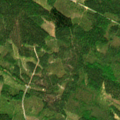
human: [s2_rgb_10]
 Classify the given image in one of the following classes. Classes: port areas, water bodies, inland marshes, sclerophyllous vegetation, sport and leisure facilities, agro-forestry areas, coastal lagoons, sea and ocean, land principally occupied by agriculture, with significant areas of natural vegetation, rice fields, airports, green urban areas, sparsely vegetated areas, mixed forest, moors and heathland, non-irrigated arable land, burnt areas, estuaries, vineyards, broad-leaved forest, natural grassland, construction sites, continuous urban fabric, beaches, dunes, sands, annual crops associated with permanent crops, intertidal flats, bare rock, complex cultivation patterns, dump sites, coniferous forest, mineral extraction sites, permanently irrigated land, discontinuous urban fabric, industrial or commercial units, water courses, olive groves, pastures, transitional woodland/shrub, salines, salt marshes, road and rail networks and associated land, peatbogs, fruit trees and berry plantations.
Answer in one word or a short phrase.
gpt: coniferous forest, mixed forest, transitional woodland/shrub